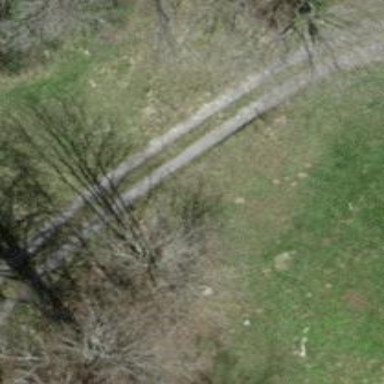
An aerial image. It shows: Gravel track of grade3 type.